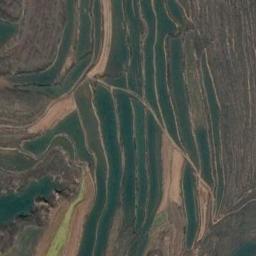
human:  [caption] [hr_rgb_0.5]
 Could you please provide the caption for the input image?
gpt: A large layer of brown and green mixed terraces with several winding narrow paths .

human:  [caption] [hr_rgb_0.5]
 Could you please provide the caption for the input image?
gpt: There are many plants on the terrace .

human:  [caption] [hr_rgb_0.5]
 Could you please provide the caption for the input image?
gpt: There is a straight path between the terraces .

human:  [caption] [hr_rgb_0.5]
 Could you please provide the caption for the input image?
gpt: There are bare and green terrace .

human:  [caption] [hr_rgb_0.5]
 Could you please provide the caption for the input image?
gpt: There are many green terraces arranged neatly .